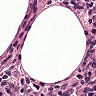
Metastatic tissue present: no